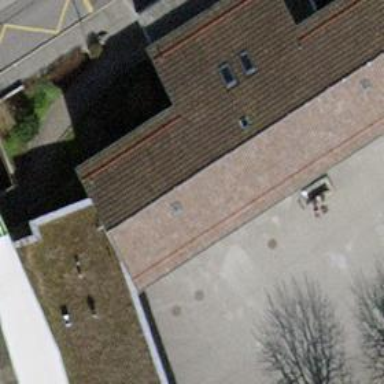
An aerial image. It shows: School building.